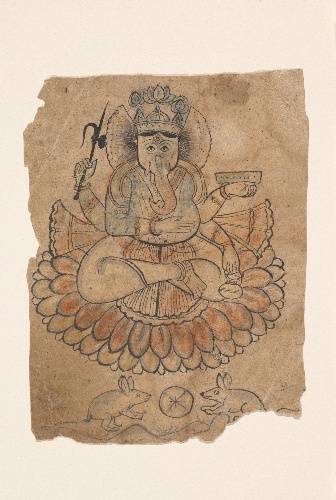
Date: ca. 1775
Object type: Painting
Classification: Paintings
Medium: Ink and opaque watercolor on paper
Culture: India, Rajasthan, Bundi
Dimensions: 5 15/16 x 4 1/2 in. (15.1 x 11.4 cm)
Department: Asian Art
Credit line: Gift of Daniel J. Slott, 1977
Accession year: 1977
Repository: Metropolitan Museum of Art, New York, NY
Tags: Ganesha|Rats